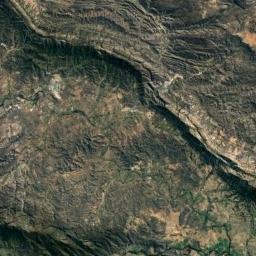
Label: mountain